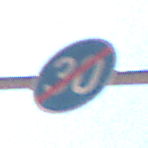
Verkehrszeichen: EndeMindestgeschwindigkeit
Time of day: MorningAfternoon
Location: Outdoor (Nature)
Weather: Clear
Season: Summer
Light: Natural